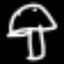
Label: mushroom